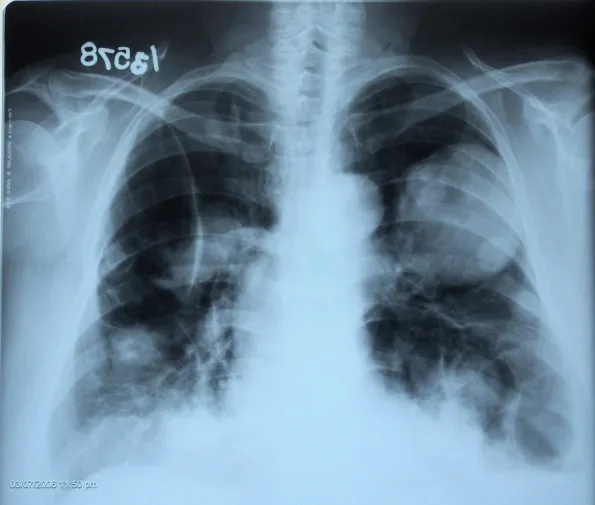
Chest radiography shows multiple nodules and masses involving both lungs.
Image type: radiology (x_ray)